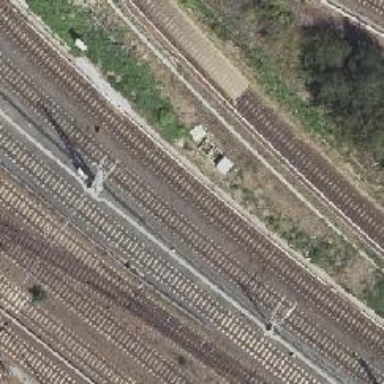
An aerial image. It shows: Railway signal.